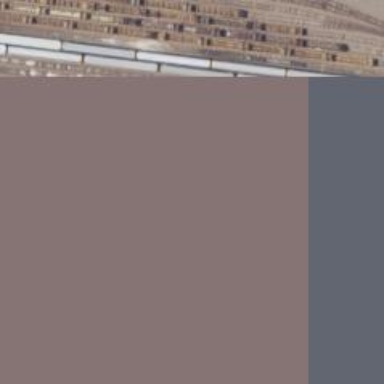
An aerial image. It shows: Railway yard in service.